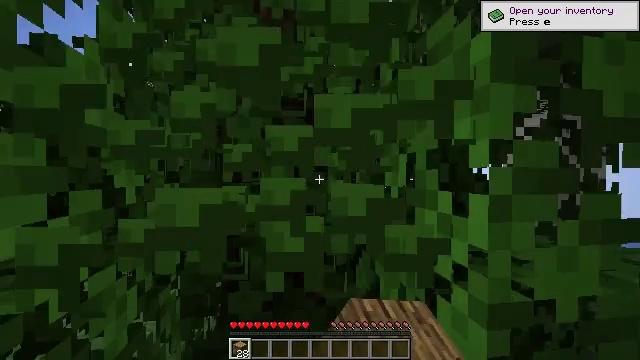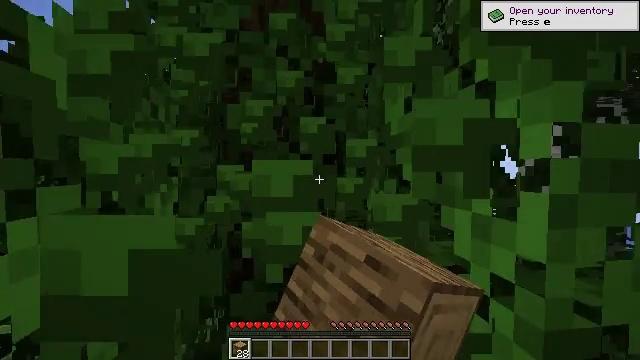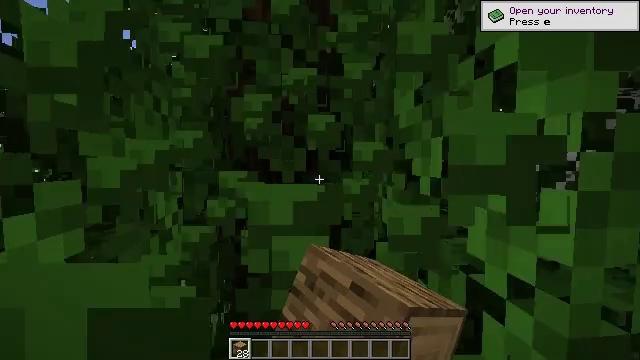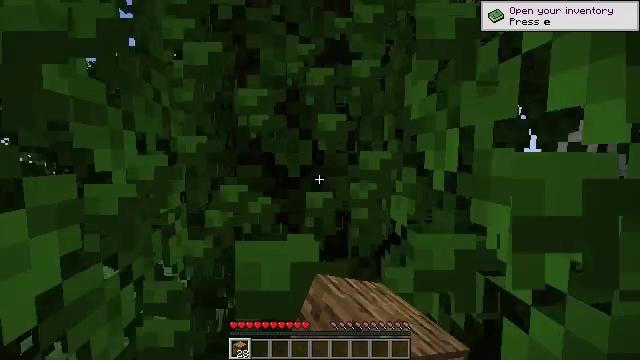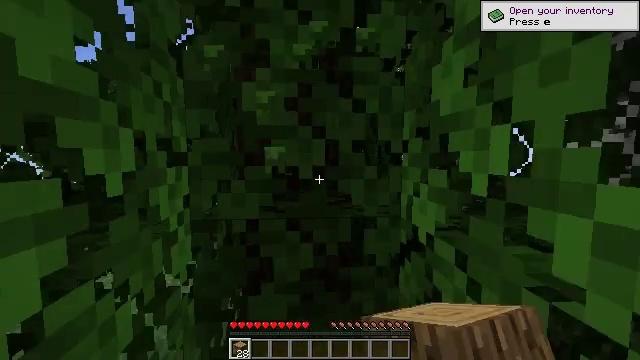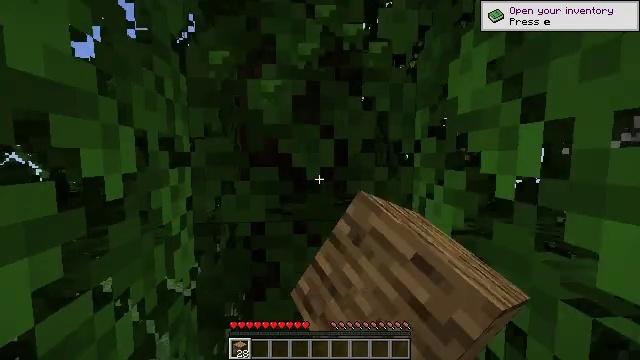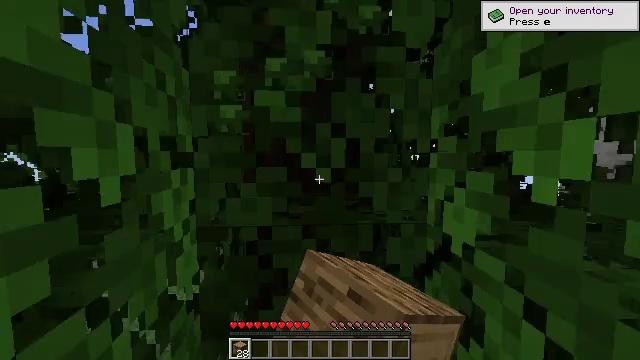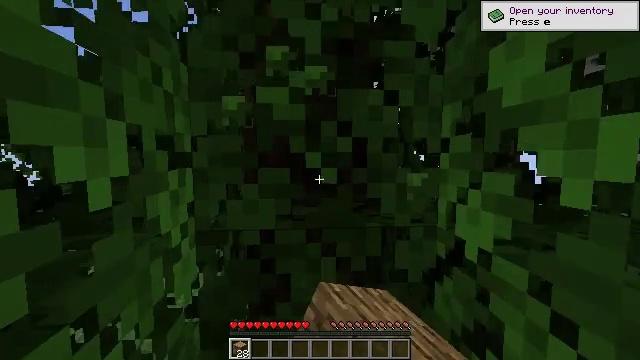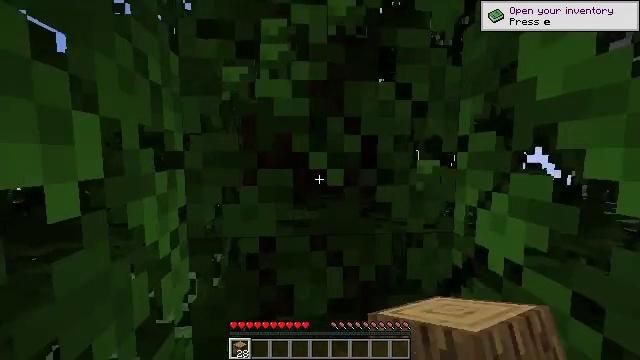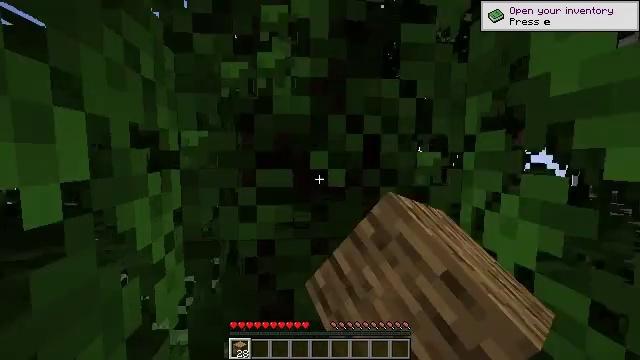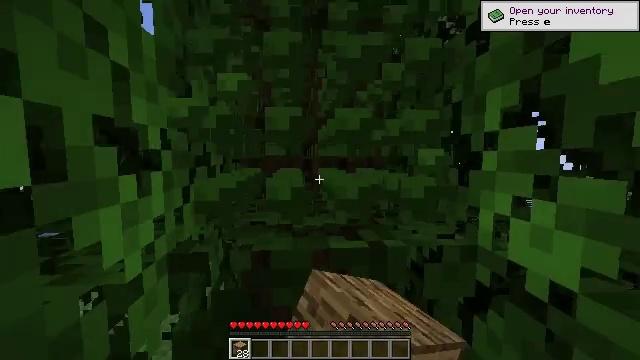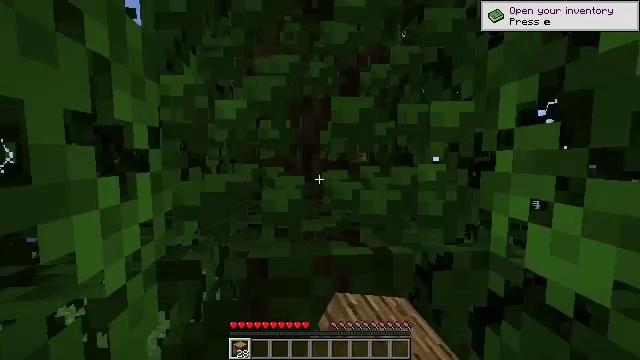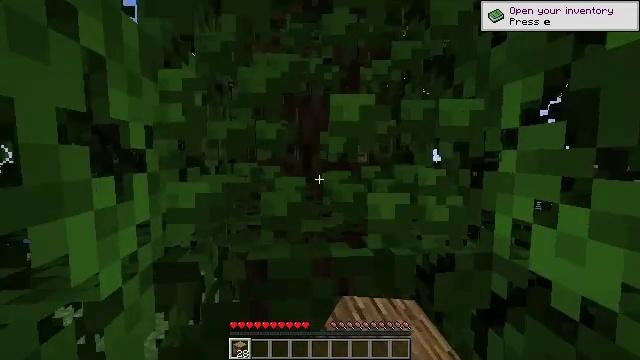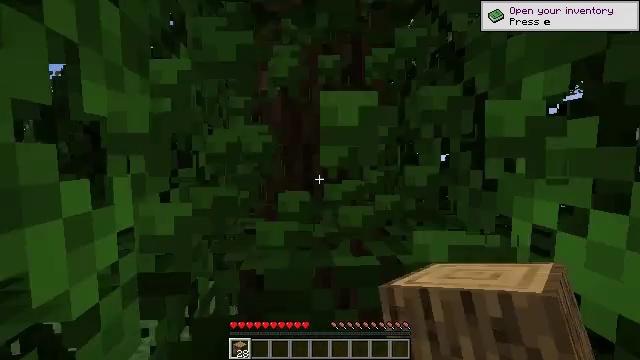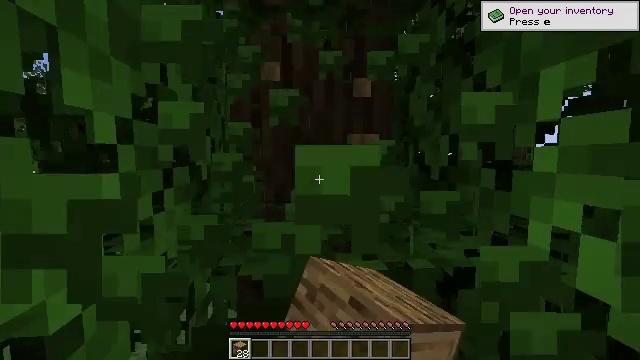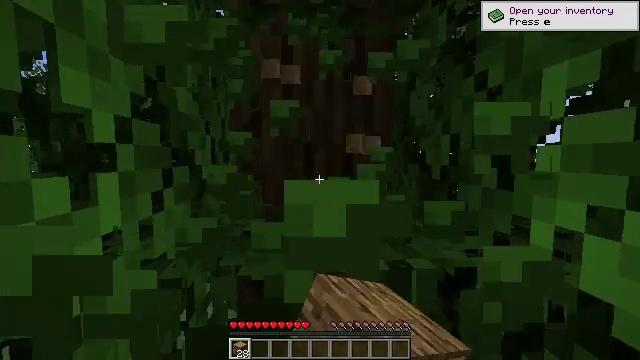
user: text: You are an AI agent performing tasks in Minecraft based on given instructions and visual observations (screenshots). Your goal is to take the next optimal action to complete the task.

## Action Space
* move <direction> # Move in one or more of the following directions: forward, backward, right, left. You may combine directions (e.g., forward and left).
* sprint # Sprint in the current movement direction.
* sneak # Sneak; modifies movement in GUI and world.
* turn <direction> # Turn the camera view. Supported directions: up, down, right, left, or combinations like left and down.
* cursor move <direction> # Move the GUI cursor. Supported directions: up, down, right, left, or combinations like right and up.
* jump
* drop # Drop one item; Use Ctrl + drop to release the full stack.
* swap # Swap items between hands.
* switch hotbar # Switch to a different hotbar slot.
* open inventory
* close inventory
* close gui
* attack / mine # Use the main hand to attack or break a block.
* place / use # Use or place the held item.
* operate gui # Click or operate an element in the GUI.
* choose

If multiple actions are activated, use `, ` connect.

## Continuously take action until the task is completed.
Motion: motion action
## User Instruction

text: Trim the tree by mining oak leaves.
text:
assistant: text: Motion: move forward, sneak, turn left and down, attack / mine
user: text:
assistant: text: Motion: move forward, sneak, turn left and down, attack / mine
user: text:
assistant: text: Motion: move forward and move left, sneak, turn left and down, attack / mine
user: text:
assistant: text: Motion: move forward and move left, sneak, attack / mine
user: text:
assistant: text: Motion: move forward and move left, sneak, attack / mine
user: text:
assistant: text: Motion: move forward, sneak, attack / mine
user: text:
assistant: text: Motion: move forward, sneak, attack / mine
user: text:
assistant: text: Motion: move forward, sneak, attack / mine
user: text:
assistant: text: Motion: move forward, sneak, attack / mine
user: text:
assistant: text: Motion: move forward, sneak, attack / mine
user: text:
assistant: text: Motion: move forward, sneak, attack / mine
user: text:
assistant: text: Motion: move forward, sneak, attack / mine
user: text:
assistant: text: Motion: sneak, attack / mine
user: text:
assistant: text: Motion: sneak, attack / mine
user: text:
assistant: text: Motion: move back, sneak, attack / mine
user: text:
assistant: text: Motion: move back, sneak, attack / mine
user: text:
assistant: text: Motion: move back, sneak, turn down, attack / mine
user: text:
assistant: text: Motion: move back, sneak, turn right and down, attack / mine
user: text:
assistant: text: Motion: sneak, turn down, attack / mine
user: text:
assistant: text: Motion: sneak, attack / mine
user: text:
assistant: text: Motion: move forward, sneak, attack / mine
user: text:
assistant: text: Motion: move forward, sneak, attack / mine
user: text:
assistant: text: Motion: move forward, sneak, attack / mine
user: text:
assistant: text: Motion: move forward, sneak, attack / mine
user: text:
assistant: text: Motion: move forward, sneak, attack / mine
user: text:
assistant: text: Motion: move forward, sneak, attack / mine
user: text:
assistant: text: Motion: move forward, sneak, turn down, attack / mine
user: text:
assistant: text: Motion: sneak, attack / mine